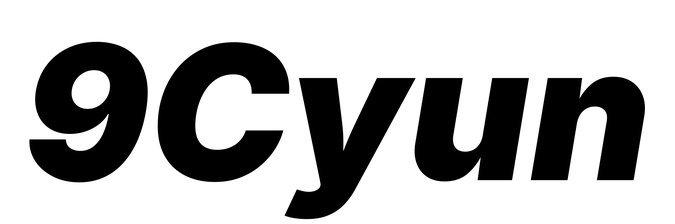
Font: Inter-Italic_Black_Italic